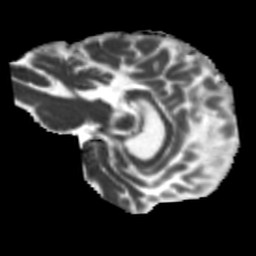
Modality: MD
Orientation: sagittal
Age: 58
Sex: male
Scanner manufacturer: siemens
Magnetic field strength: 3 T
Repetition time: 5.25 s
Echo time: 0.08 s